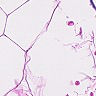
Metastatic tissue present: no